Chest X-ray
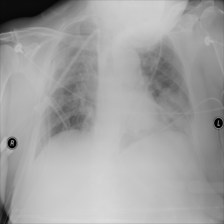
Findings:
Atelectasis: negative
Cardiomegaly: negative
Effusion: negative
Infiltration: positive
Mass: negative
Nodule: negative
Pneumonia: negative
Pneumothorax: negative
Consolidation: negative
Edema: negative
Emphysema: negative
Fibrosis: negative
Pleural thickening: negative
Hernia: negative